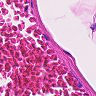
Metastatic tissue present: no